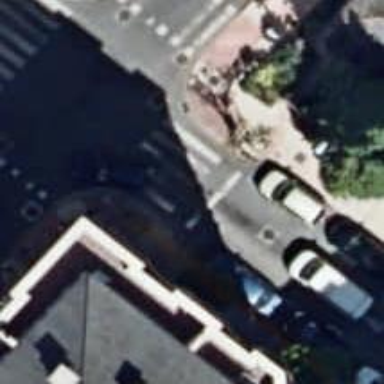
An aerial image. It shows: Road with traffic signals at the crossing.